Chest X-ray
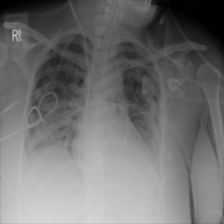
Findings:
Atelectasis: negative
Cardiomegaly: negative
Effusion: negative
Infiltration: negative
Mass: negative
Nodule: negative
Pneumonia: negative
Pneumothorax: positive
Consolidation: negative
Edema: negative
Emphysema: negative
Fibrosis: negative
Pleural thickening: negative
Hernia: negative